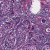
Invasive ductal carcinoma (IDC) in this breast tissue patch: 0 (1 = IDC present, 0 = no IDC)